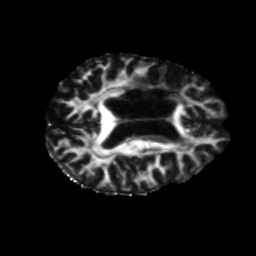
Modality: FA
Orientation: axial
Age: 68
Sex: female
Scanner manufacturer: siemens
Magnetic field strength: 3 T
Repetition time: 5.25 s
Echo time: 0.08 s